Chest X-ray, PA view. Patient: 45 years old, sex F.
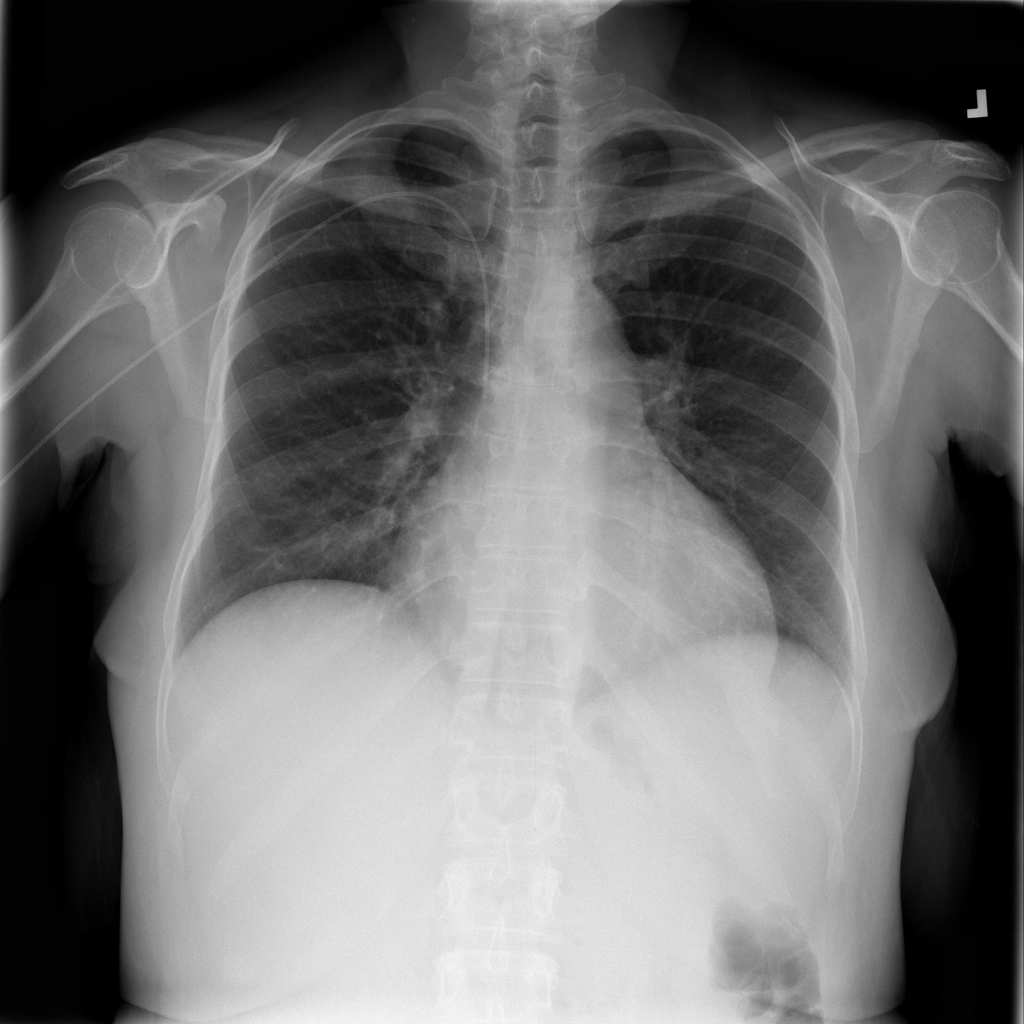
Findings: Cardiomegaly, Effusion, Infiltration